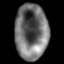
Tissue: lung
Cell type: B cells
Senescence score: 0.2358
Nuclear area (px): 1797
Mean DAPI intensity: 111.443